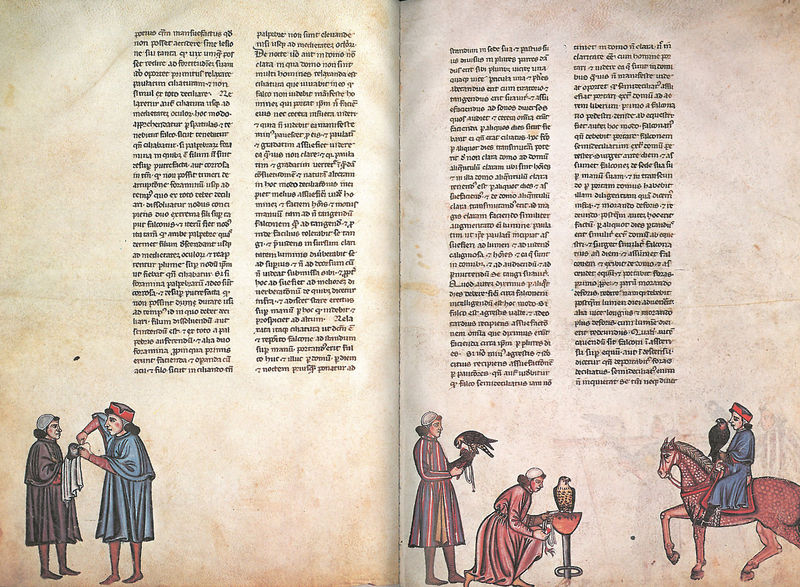
Titel: Falkenbuch Friedrichs des II.; De arte venandi cum avibus
Institution: Rom, Biblioteca Vaticana
Schlagwörter: adler, blau, falke, mann, vogel, menschen, braun, hut, männer, schwarz, zeichnung, rot, tuch, diener, kleidung, vögel, tücher, gewänder, handel, pferd, reiter, reiten, ritt, zügel, kopfbedeckung, schrift, papier, spalten, figuren, buch, druck, stich, seite, illustration, text, seiten, mittelalter, greifvogel, gedruckt, handschrift, buchmalerei, falkner, vpogel, falken, artzt, nachrichten, falknerei, vier spalten, appier